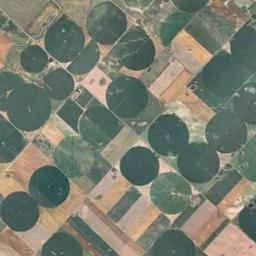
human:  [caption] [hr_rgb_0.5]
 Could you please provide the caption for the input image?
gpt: Several green circular farmlands with different radii are on the ground and some khaki rectangular farmlands beside .

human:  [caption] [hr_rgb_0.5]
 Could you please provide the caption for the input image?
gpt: Round fields are separated by white lines .

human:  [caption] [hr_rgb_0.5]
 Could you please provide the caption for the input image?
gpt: There are some green circle farmland and bare square farmland .

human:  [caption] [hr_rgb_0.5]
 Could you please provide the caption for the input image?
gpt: Many green, Neatly arranged circular farmland with semicircles .

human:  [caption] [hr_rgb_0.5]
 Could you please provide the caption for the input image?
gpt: There are many circular farmlands of different sizes and rectangle farmlands arranged irregularly .